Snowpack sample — Loveland Pass, Silver Plume, Colorado, USA (1/12/25, 11:40 AM MST)
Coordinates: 39.66, -105.88
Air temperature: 7 °F
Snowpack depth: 140 cm
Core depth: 10 cm
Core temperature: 41 °F
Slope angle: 11°, slope face: 30°
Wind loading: high
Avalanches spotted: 2
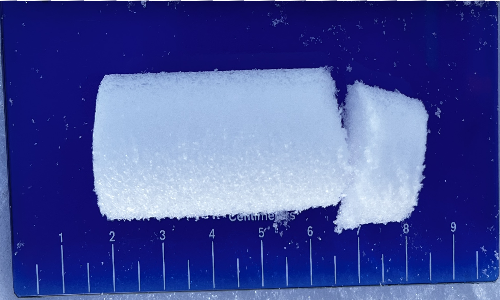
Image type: core
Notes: Pilot using slightly modified coring method that took too large segment for snow profile picturing, advised not to use in higher level models. Two avalanche on south face nearby, partially cloudy with light snow in the last 24 hours. Lots of wind loading on eastern features.